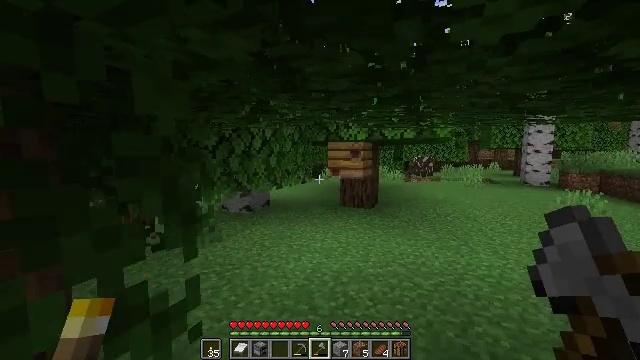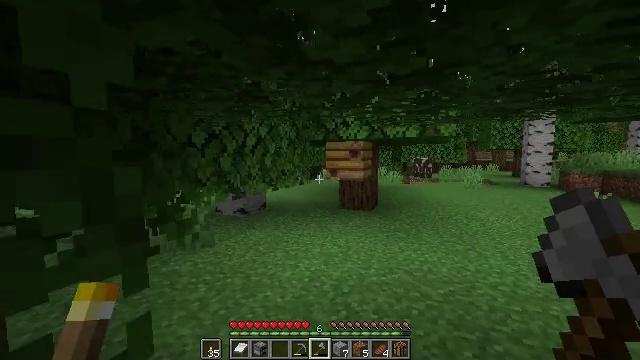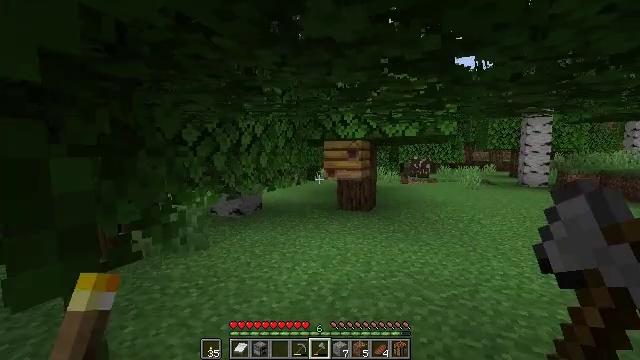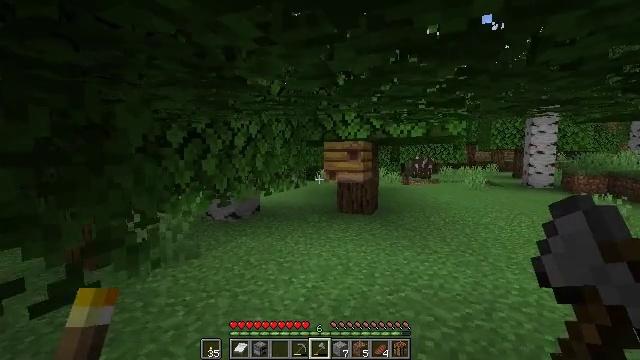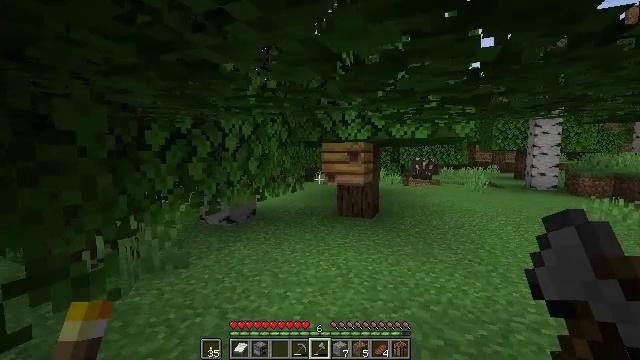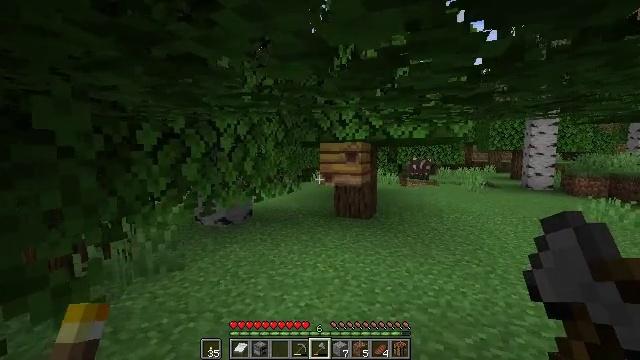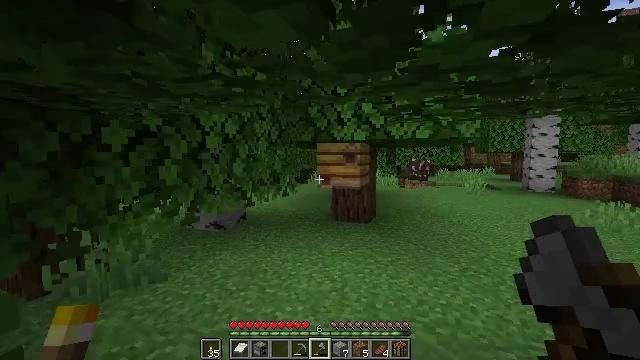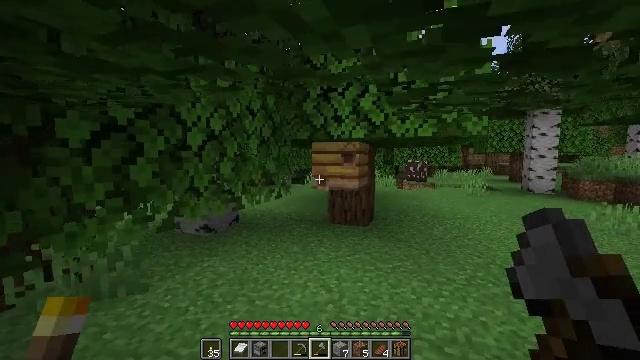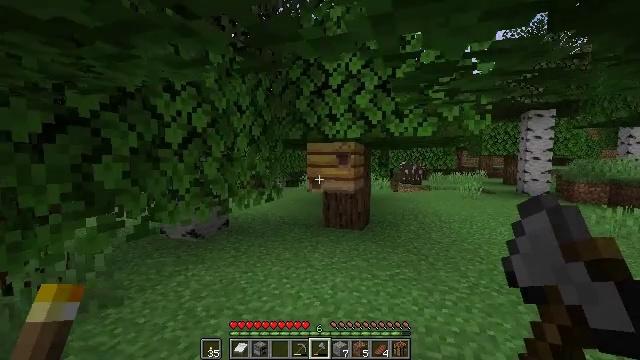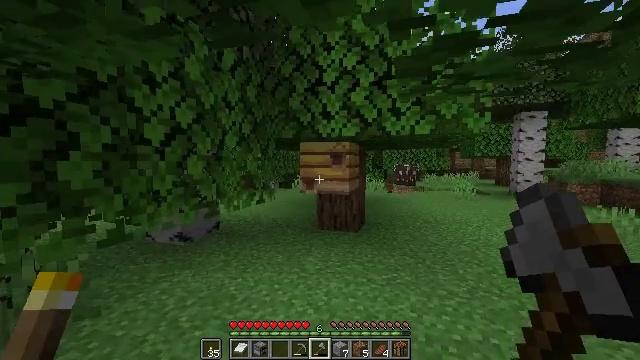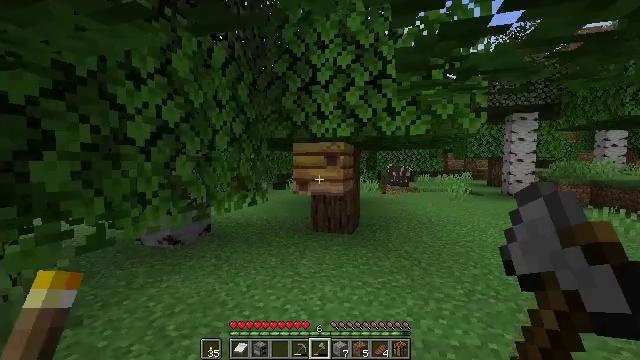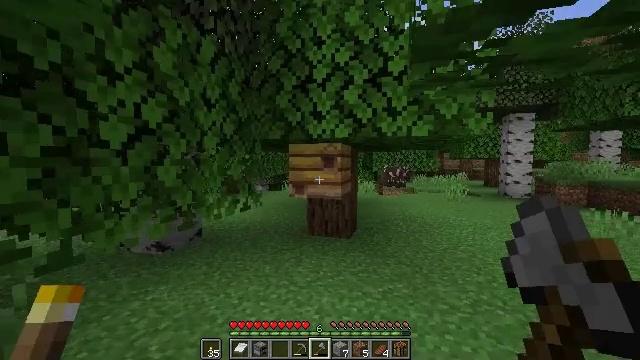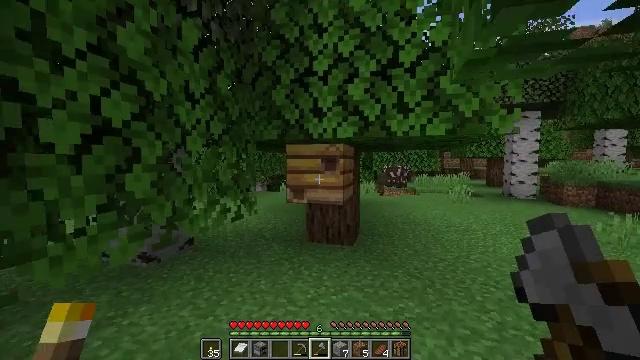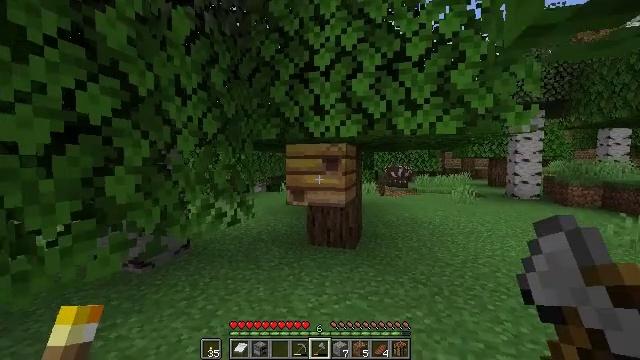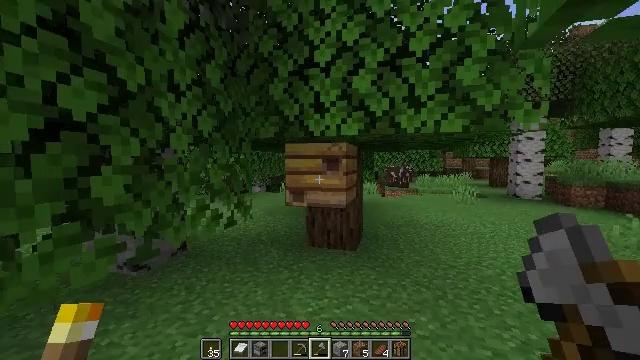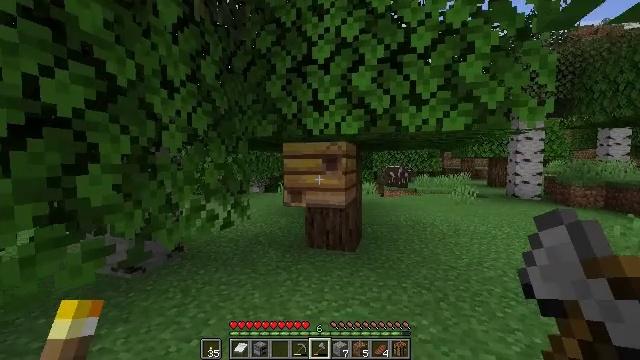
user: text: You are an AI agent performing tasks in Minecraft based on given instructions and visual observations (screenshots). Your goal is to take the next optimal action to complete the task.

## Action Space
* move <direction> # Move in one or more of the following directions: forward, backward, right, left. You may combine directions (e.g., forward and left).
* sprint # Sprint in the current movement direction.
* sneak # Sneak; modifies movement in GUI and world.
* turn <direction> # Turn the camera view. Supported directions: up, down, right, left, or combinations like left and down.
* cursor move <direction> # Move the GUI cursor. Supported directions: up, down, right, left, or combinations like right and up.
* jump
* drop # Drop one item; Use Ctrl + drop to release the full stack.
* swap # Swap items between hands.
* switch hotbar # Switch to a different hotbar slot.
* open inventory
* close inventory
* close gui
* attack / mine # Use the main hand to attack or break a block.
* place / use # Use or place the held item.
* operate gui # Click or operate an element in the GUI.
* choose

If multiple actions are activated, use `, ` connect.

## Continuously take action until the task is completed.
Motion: motion action
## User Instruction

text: Mine the bee nest.
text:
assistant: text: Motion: move forward
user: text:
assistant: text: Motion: move forward
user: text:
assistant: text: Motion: move forward
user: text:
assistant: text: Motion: move forward
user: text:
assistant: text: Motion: move forward
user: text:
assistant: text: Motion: move forward
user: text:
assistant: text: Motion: move forward
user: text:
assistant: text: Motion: move forward, turn right
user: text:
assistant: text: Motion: move forward, turn right
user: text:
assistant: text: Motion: move forward, turn right
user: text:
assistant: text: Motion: move forward
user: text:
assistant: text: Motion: move forward
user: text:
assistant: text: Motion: move forward
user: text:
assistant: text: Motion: no_op
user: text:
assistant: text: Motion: no_op
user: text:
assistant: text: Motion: no_op
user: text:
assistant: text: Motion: no_op
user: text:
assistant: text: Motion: no_op
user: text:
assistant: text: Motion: no_op
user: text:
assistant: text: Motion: no_op
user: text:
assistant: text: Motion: no_op
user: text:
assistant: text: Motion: no_op
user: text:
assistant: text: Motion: no_op
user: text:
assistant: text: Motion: no_op
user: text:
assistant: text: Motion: no_op
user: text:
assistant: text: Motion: no_op
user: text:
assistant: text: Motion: no_op
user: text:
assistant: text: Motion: no_op
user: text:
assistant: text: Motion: no_op
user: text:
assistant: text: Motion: no_op